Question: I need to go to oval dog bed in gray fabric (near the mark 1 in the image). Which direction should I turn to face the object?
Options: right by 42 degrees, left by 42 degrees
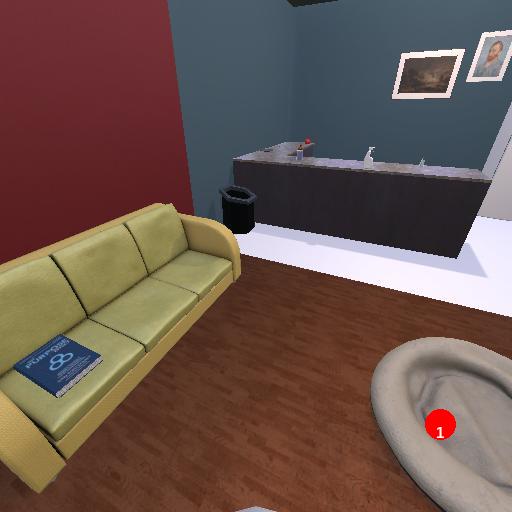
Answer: right by 42 degrees